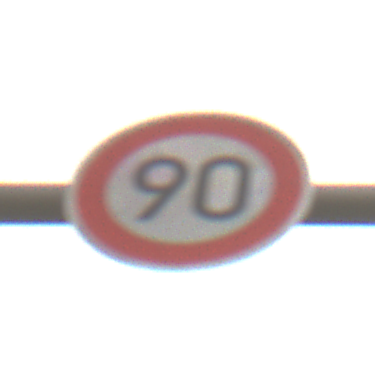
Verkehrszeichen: Geschwindigkeit90
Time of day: Midday
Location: Outdoor (Nature)
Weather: Overcast
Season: NotSpecified
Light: Natural